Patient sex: M
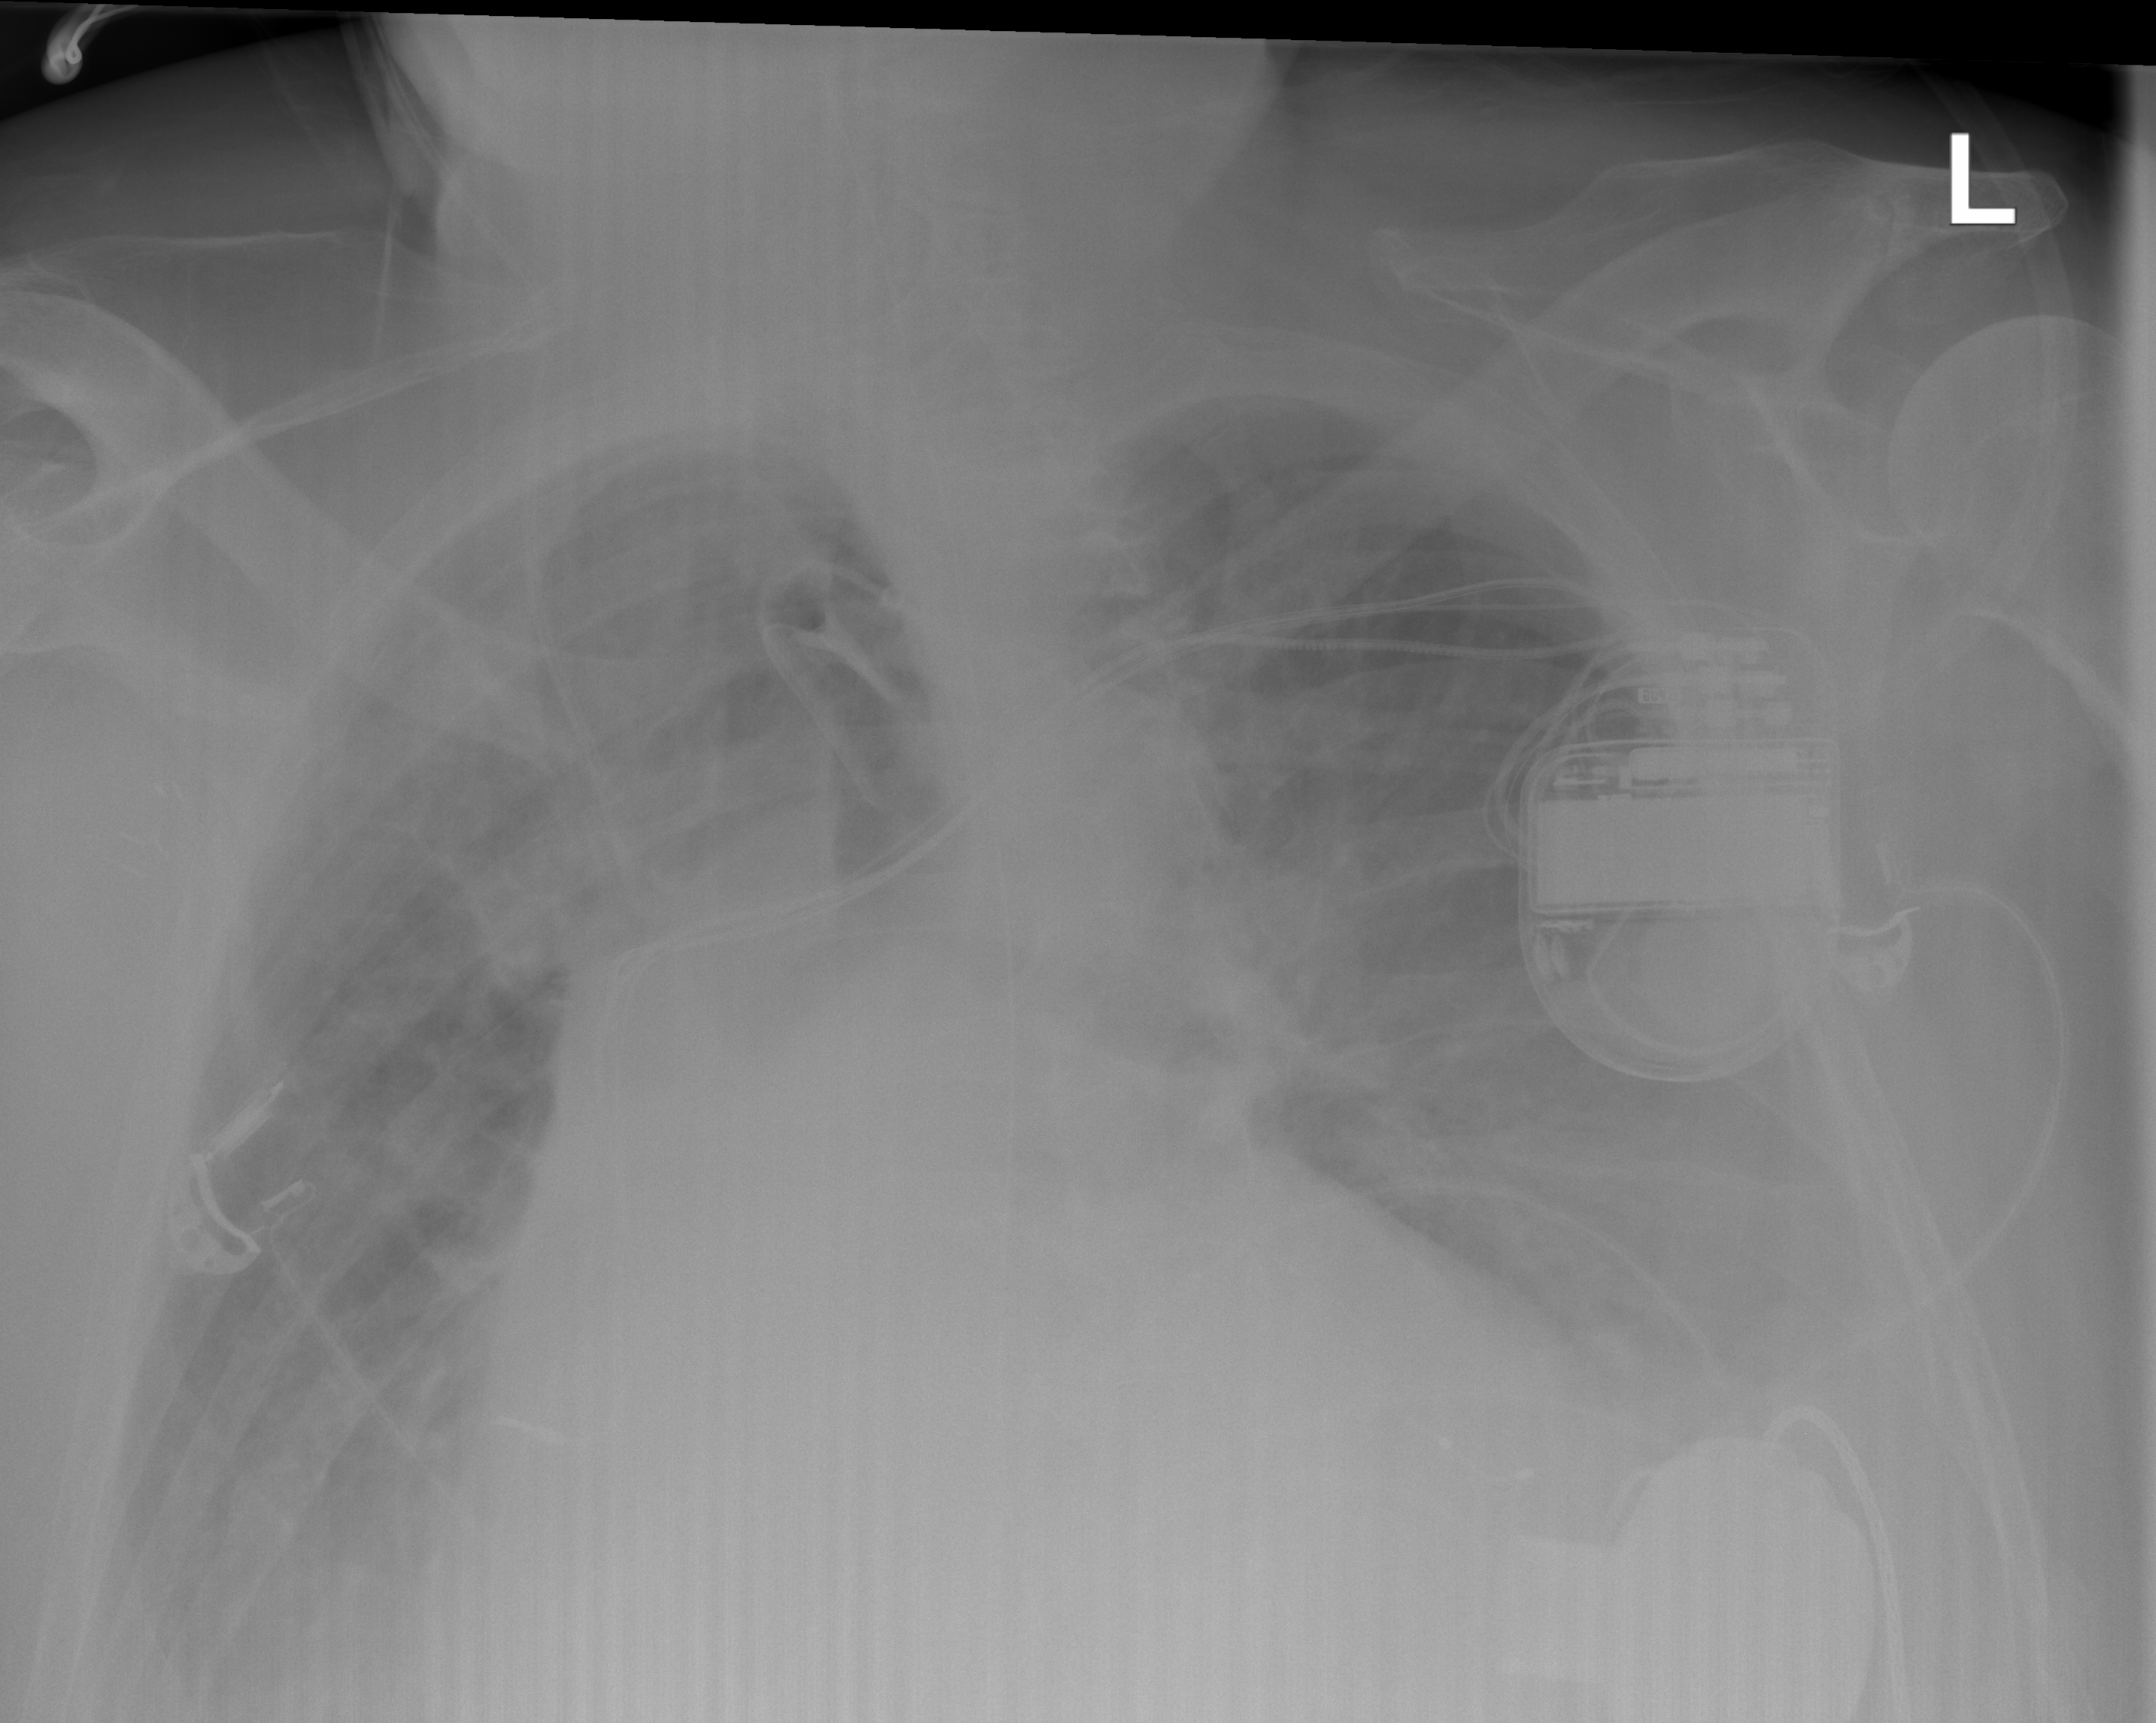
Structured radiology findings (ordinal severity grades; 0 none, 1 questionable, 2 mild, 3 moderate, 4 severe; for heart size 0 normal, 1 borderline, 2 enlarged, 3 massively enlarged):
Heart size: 3
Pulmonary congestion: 3
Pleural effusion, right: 2
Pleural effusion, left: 2
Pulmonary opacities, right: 1
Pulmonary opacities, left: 2
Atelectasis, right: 2
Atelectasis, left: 2